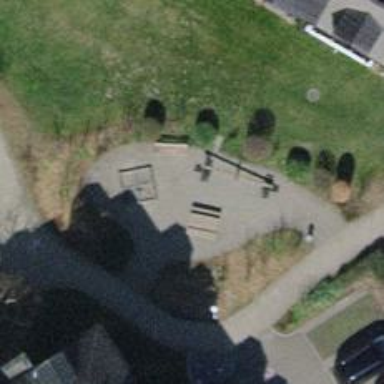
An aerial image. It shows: Playground area for leisure land.